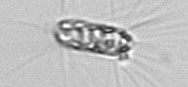
Label: Corethron_hystrix